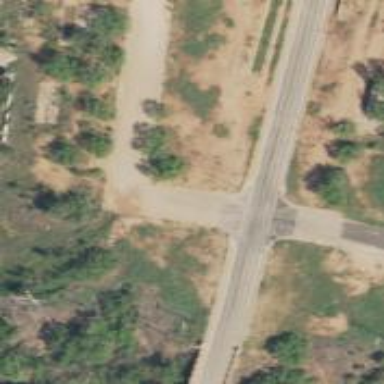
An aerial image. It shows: Unmarked crossing on the road.